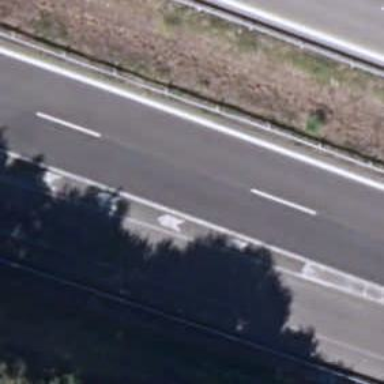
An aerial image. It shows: Asphalt motorway.